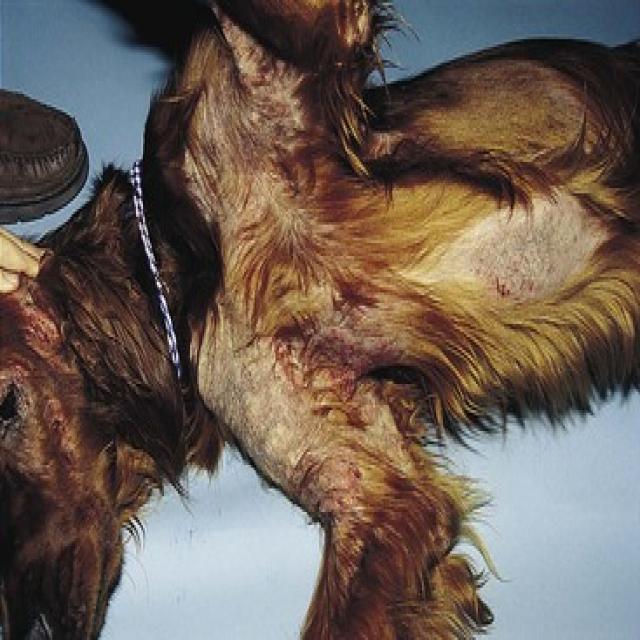
Canine hypersensitivity reaction — allergic skin response with urticaria, erythema, pruritus, and angioedema. May be food, environmental, or flea allergy related.